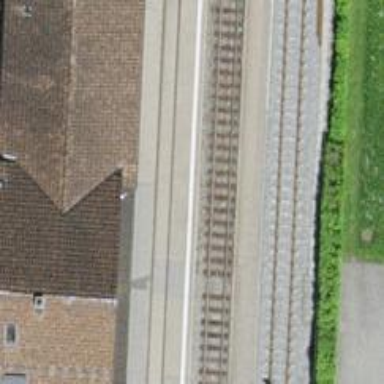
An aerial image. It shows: Public transport stop position along the railway.